Field crop: maize
Growth stage: 2
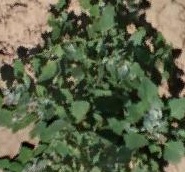
Species: chenopodium